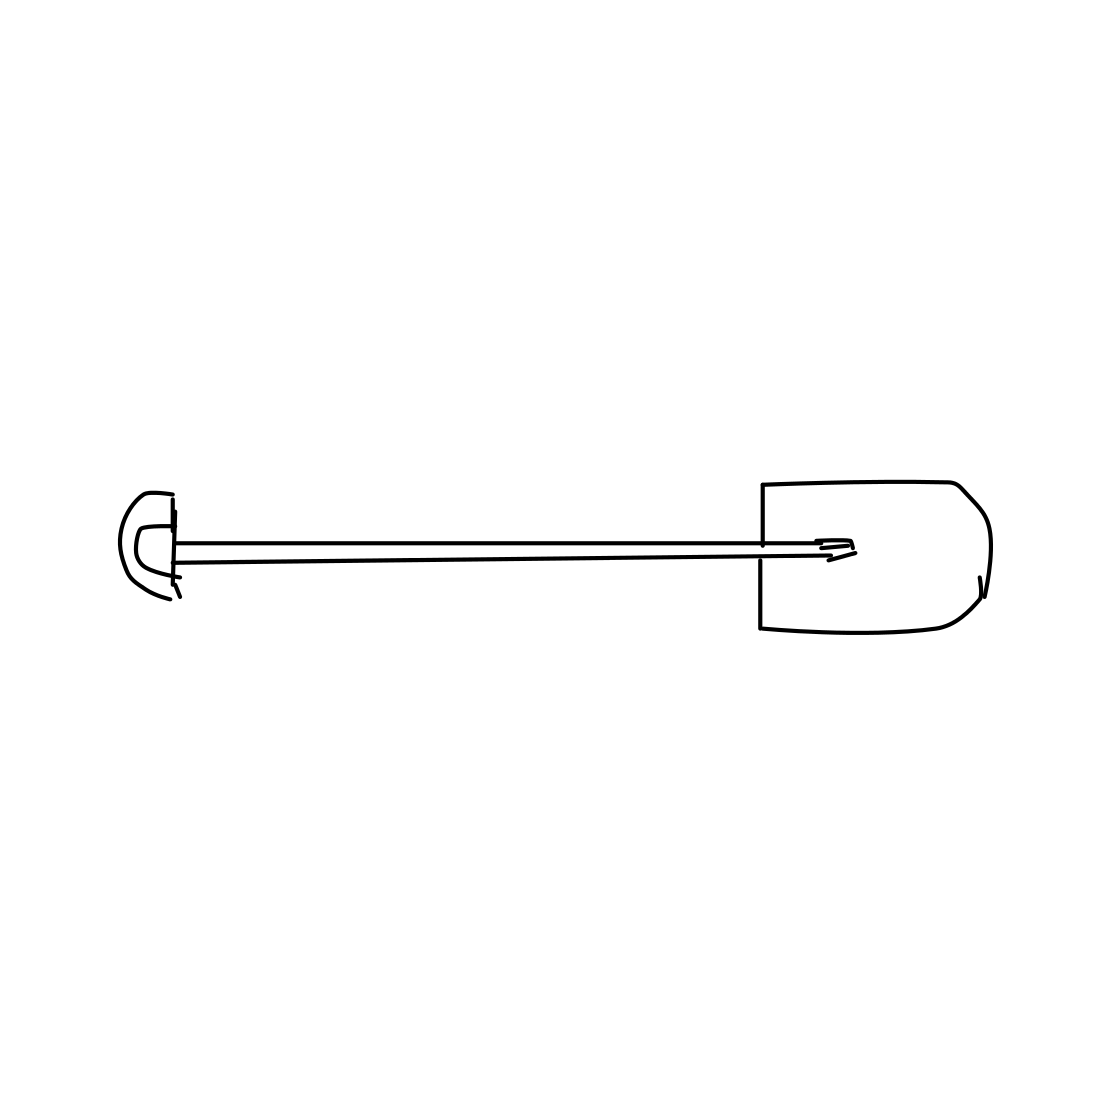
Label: shovel